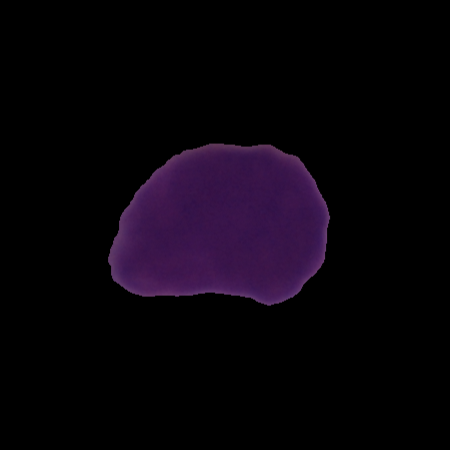
Label: cancer